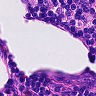
Metastatic tissue present: no